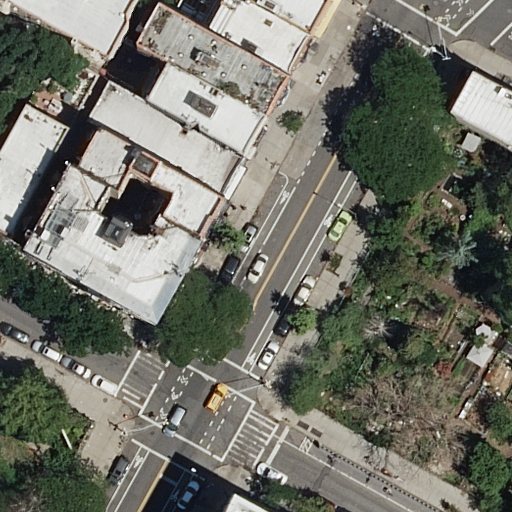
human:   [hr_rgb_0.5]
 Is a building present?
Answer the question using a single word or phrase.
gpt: yes

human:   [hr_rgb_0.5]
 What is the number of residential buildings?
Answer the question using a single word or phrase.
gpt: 11

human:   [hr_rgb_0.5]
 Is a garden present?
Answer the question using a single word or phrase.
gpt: yes

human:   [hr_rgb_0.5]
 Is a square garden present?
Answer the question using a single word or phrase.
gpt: no

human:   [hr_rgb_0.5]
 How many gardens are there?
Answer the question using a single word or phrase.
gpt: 2

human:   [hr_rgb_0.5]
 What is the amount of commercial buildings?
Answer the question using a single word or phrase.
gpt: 0

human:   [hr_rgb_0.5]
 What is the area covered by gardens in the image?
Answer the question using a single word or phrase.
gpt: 2856m2

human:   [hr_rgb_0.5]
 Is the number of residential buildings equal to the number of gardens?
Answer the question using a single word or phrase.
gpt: no

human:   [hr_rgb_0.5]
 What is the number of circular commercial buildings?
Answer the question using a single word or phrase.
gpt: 0

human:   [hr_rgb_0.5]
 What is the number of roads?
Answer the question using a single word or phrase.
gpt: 3

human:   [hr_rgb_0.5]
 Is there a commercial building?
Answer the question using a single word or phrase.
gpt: no

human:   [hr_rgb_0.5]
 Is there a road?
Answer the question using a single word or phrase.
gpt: yes

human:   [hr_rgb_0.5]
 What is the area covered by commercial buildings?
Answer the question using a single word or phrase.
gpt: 0m2

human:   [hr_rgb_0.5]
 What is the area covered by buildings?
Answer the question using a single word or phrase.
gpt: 3004m2

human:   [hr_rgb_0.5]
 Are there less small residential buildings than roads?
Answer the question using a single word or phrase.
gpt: yes

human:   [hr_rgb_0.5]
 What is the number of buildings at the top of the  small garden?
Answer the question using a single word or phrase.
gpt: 10

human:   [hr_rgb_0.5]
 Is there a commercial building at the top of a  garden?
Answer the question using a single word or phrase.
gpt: no

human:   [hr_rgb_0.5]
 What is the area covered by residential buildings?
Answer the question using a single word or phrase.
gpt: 3004m2

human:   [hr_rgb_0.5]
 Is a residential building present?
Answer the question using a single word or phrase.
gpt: yes

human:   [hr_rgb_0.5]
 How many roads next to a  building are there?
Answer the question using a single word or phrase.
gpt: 3

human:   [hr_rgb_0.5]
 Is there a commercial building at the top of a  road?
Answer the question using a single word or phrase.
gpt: no

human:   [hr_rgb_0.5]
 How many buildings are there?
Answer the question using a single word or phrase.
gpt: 11

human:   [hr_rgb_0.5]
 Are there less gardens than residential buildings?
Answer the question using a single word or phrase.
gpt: yes

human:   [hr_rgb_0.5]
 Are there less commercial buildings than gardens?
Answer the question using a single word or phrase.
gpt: yes

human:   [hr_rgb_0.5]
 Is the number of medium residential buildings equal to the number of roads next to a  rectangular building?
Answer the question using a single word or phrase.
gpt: no

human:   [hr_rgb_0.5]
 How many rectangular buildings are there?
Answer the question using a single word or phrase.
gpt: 6

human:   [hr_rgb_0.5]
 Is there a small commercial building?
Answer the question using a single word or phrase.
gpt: no

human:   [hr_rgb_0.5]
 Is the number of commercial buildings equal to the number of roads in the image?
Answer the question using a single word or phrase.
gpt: no

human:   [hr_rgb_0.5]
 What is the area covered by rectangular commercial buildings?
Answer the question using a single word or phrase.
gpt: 0m2

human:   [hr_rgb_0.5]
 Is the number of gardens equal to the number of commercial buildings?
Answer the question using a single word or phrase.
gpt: no

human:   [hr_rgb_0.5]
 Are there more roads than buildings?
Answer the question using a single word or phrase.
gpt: no

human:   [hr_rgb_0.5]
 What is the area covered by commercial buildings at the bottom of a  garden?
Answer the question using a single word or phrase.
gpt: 0m2

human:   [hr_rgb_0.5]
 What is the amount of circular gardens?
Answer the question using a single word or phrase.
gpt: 0

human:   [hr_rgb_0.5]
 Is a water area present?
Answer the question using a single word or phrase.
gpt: no

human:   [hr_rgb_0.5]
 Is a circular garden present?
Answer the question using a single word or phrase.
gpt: no

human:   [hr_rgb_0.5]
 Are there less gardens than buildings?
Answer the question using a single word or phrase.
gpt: yes

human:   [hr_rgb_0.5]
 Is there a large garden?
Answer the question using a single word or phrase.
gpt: yes

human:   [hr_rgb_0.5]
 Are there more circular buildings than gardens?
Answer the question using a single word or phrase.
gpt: no

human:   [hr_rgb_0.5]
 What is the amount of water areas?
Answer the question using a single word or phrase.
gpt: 0

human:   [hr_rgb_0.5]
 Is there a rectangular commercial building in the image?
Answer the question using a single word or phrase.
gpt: no

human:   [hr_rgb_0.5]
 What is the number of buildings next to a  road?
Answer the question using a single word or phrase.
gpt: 11

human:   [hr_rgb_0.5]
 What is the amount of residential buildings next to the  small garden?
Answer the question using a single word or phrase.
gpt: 11

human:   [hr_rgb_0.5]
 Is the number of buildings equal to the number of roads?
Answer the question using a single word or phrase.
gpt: no

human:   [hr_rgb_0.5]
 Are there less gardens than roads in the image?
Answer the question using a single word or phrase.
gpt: yes

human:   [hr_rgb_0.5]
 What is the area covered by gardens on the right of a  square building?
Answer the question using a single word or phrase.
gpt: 0m2

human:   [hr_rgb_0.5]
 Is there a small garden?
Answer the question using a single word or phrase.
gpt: yes

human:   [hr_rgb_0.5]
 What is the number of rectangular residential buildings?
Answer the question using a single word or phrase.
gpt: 6

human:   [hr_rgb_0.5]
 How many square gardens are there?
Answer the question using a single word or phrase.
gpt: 0

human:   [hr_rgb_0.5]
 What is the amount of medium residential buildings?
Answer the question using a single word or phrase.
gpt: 7

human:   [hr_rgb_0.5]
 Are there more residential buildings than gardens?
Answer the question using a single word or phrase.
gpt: yes

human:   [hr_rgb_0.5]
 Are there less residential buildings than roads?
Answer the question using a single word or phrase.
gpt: no

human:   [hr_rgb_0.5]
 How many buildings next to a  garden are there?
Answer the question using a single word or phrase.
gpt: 11

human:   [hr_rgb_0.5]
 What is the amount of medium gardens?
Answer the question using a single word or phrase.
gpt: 0

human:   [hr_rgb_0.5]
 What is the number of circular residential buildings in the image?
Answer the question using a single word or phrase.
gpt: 0

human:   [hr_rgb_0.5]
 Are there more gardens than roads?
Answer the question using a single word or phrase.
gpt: no

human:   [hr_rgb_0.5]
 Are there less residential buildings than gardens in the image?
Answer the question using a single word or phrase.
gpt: no

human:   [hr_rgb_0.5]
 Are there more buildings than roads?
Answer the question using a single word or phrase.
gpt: yes

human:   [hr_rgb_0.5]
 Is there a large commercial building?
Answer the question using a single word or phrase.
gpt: no

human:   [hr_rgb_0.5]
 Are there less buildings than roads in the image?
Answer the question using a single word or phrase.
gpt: no

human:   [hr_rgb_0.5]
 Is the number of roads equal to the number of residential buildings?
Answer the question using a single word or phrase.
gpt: no

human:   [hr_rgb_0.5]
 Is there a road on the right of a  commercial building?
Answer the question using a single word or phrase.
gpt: no

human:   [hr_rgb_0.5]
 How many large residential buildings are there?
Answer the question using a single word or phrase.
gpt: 2

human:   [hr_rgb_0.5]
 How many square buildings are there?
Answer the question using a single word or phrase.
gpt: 0

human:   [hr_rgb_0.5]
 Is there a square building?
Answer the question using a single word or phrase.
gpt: no